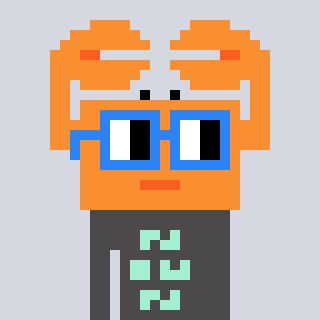
a pixel art character with square blue glasses, a crab-shaped head and a grayscale-colored body on a cool background